Aerial crown-view tile of a tropical tree (Barro Colorado Island, Panama), acquired 20250715:
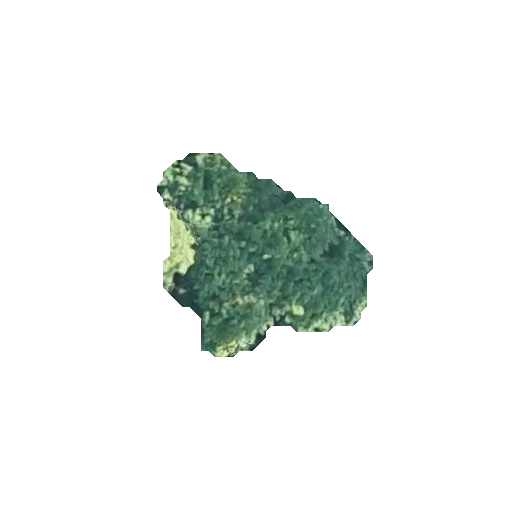
Species: Inga marginata
GBIF accepted scientific name: Inga marginata
Crown area: 42.94 m²